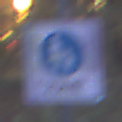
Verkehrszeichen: BeginnFussgaengerzone
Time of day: Night
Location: Outdoor (Suburban)
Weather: PartlyCloudy
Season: NotSpecified
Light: Artificial